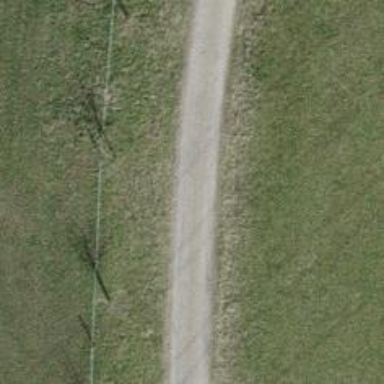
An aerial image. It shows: Track with grade1 tracktype.